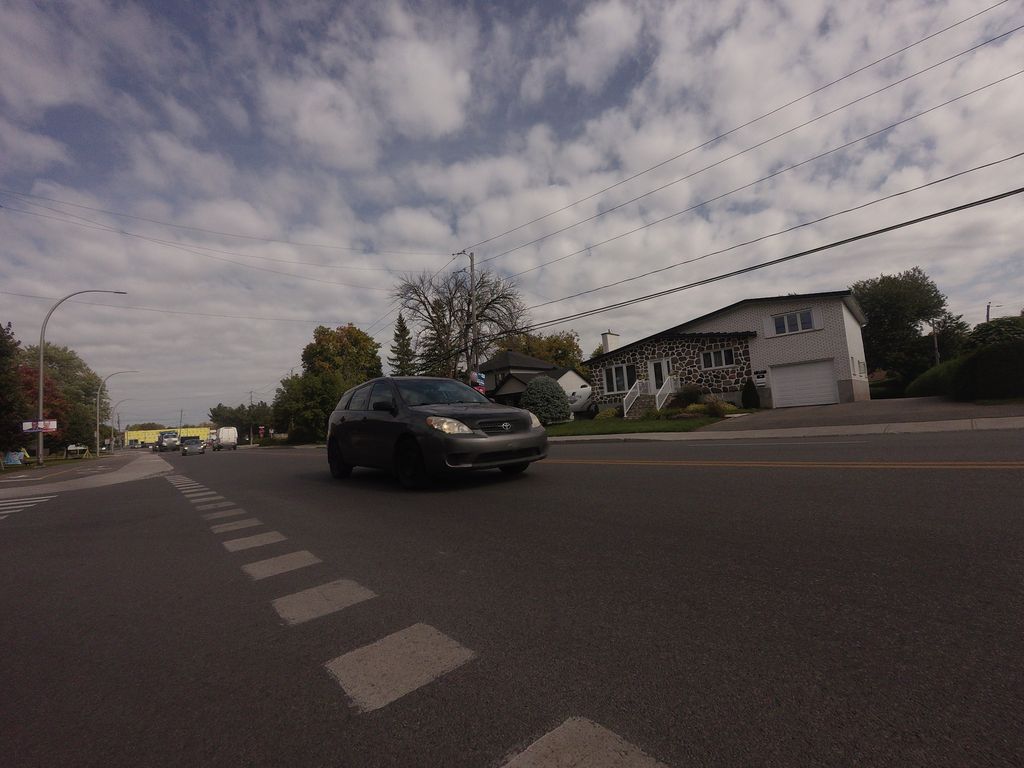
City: montreal